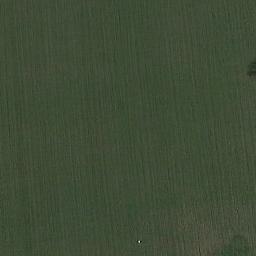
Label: meadow